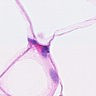
Metastatic tissue present: no